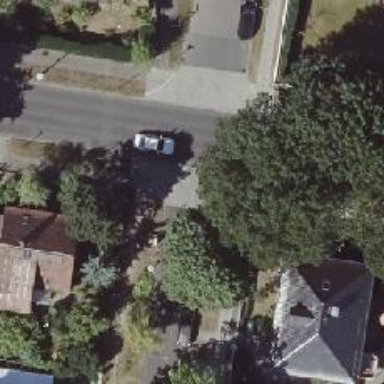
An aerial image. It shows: Sidewalk.